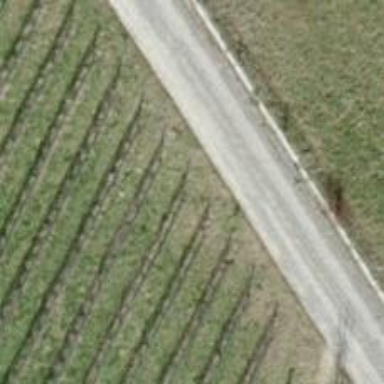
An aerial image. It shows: Pebblestone track with grade2 quality.